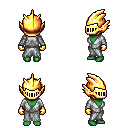
a pixel art fantasy rpg character, female body template, orc, green skin, white robe, metal pants, brown plain hairstyle, gold helm, gold gloves, four views (front, back, left, right), 2x2 character sprite sheet, small pixel art, hard edges, no anti-aliasing